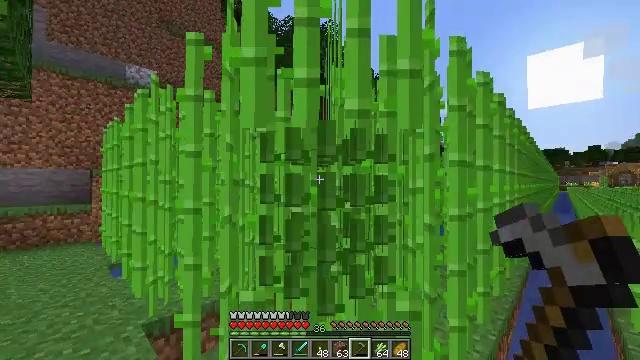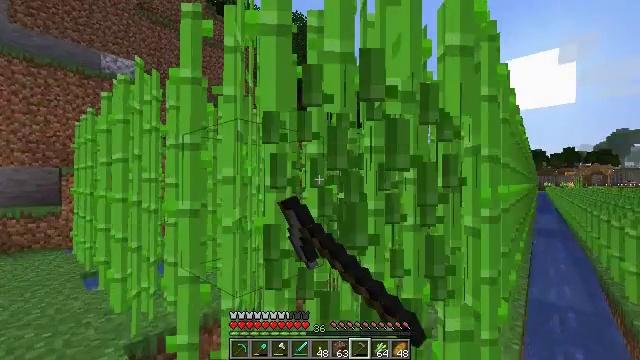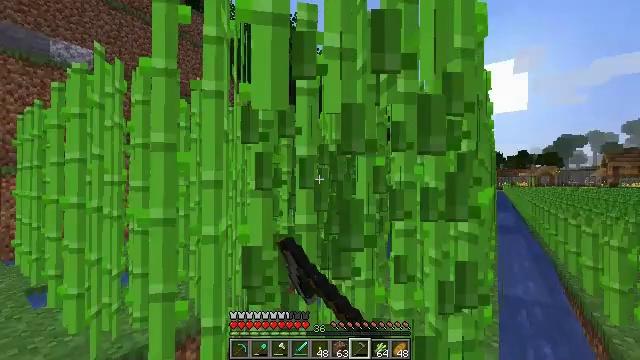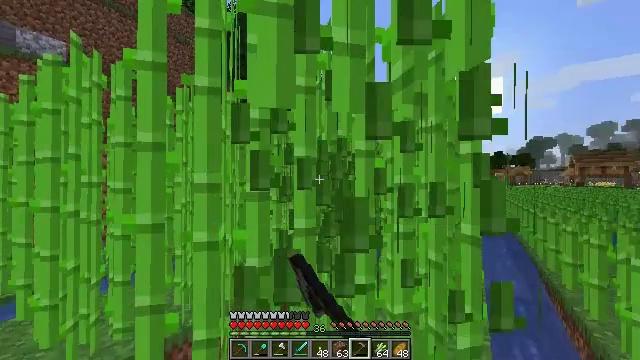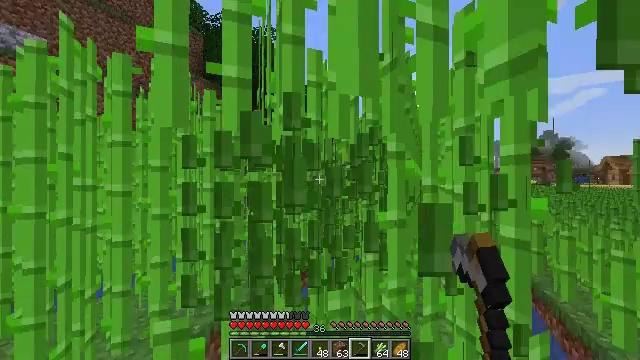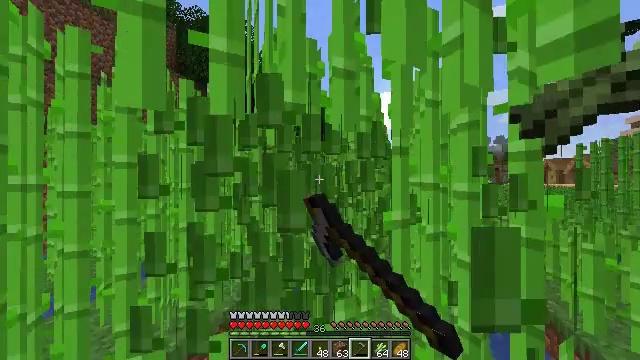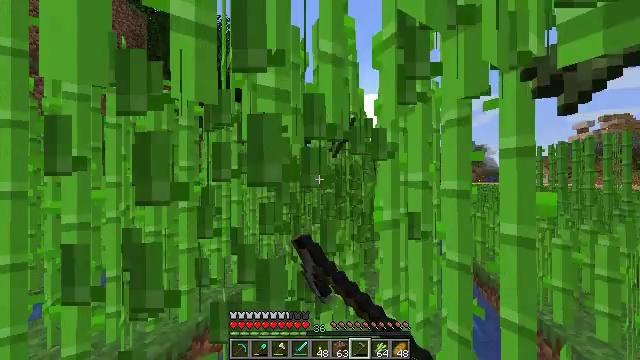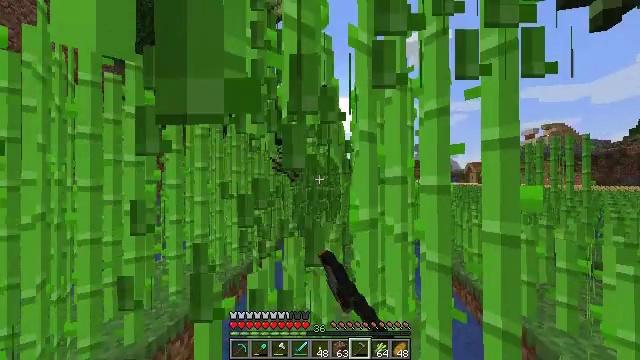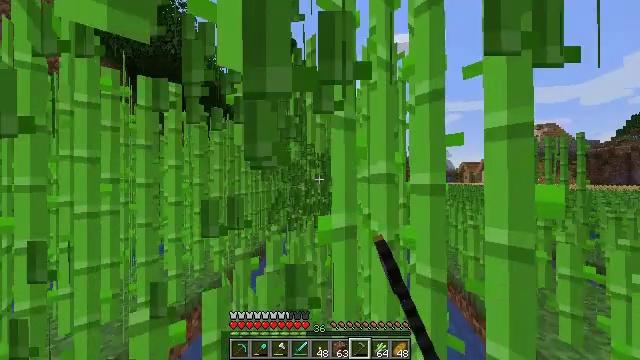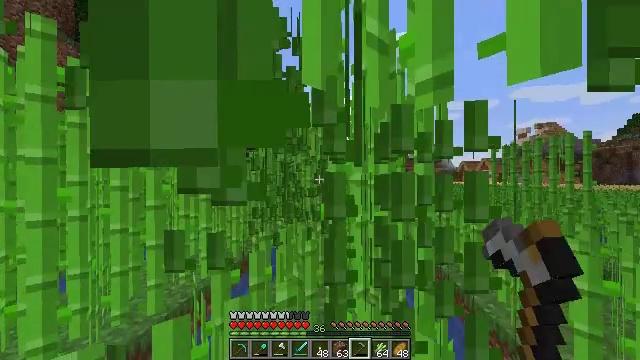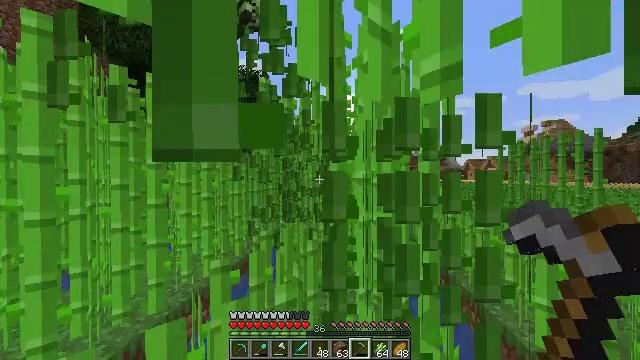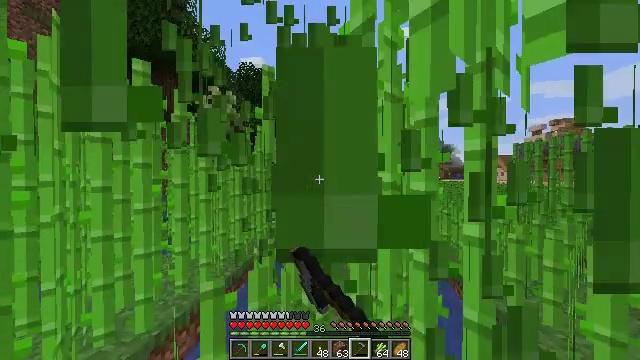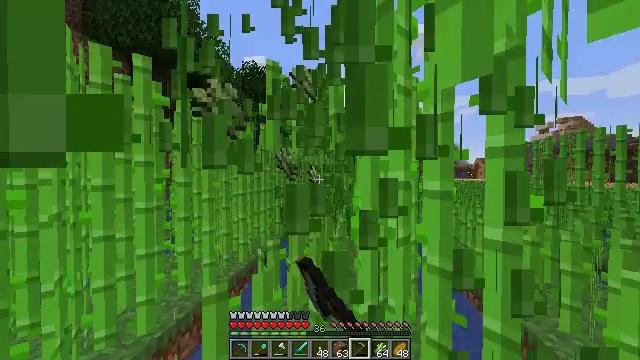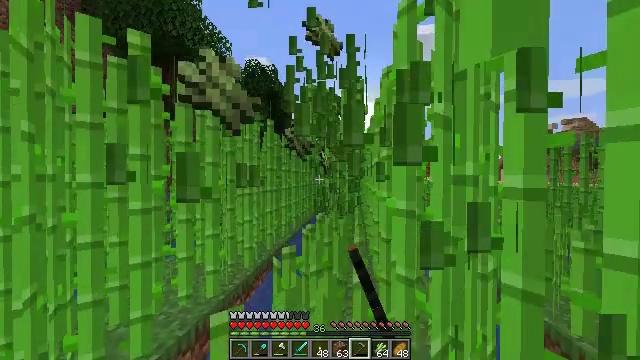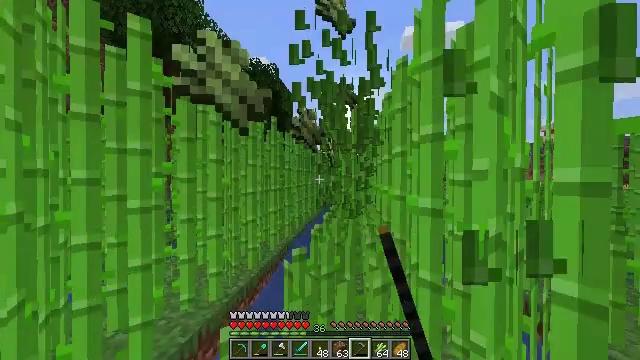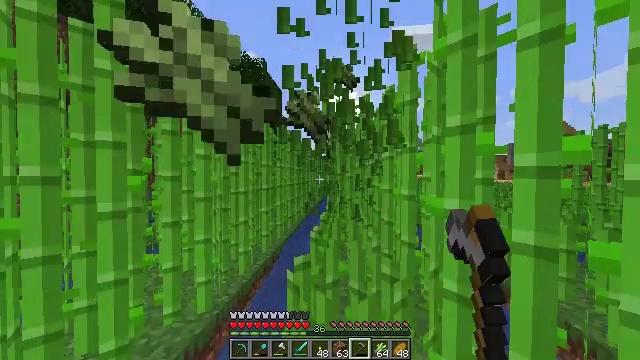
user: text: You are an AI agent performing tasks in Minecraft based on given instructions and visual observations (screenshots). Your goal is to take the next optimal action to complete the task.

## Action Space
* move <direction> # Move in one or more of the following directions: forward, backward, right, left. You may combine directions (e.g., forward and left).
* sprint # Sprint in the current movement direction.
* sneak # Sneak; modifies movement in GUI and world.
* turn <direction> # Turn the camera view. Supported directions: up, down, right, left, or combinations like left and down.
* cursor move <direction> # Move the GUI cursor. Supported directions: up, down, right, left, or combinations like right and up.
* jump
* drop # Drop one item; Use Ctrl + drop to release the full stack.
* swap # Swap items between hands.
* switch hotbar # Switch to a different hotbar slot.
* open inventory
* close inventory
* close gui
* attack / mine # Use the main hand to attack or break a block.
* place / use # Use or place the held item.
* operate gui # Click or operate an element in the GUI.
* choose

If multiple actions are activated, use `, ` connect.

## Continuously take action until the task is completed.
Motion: motion action
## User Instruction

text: Cut down the sugar cane stalks.
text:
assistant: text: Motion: move forward and move left, sprint, turn right, attack / mine
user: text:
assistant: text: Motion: move forward and move left, sprint, turn right, attack / mine
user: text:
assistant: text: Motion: move forward and move left, sprint, turn right, attack / mine
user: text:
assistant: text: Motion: move forward and move left, sprint, turn right, attack / mine
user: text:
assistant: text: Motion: move forward and move left, sprint, turn right, attack / mine
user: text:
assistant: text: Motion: move forward and move right, sprint, turn right, attack / mine
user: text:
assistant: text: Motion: move forward and move right, sprint, turn right, attack / mine
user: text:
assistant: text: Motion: move forward and move right, sprint, turn right, attack / mine
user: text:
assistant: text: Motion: move forward and move right, sprint, attack / mine
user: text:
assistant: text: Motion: move forward and move left, sprint, attack / mine
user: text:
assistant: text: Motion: move forward and move left, sprint, attack / mine
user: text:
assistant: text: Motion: move forward and move left, sprint, attack / mine
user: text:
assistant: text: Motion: move forward and move left, sprint, attack / mine
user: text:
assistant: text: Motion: move forward and move left, sprint, attack / mine
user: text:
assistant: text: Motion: move forward and move right, sprint, turn right, attack / mine
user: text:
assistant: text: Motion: move forward and move right, sprint, turn right, attack / mine
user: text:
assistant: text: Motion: move forward and move right, sprint, turn right, attack / mine
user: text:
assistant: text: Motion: move forward and move right, sprint, turn right, attack / mine
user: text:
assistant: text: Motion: move forward, sprint, attack / mine
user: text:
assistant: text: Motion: move forward and move left, sprint, attack / mine
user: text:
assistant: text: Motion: move forward and move left, sprint, attack / mine
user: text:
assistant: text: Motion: move forward and move left, sprint, attack / mine
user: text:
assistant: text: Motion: move forward and move left, sprint, attack / mine
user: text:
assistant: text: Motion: move forward and move left, sprint, attack / mine
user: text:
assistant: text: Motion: move forward and move right, sprint, turn right, attack / mine
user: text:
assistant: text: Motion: move forward and move right, sprint, attack / mine
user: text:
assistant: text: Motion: move forward and move right, sprint, attack / mine
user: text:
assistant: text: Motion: move forward and move right, sprint, attack / mine
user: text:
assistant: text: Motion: move forward and move right, sprint, attack / mine
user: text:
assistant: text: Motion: move forward and move right, sprint, attack / mine